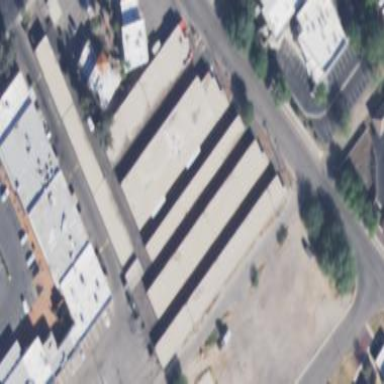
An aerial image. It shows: Building used for storage rental.